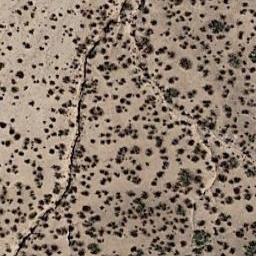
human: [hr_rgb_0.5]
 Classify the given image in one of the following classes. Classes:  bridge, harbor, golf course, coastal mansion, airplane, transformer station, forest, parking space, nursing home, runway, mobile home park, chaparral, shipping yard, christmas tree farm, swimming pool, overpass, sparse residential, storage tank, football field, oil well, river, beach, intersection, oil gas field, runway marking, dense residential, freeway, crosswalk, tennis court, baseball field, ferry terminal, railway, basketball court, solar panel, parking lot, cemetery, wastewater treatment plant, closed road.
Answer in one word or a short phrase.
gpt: chaparral